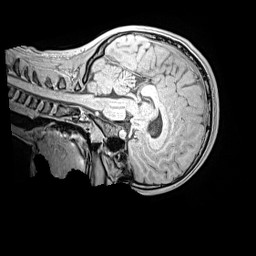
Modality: MP2RAGE
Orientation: sagittal
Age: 13
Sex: female
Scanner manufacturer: siemens
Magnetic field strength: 3 T
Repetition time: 4 s
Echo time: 0.00299 s